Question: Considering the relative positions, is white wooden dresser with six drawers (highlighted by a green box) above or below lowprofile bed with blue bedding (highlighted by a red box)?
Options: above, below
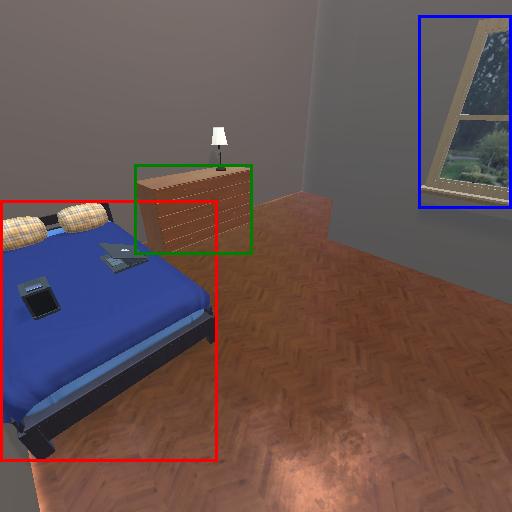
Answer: above